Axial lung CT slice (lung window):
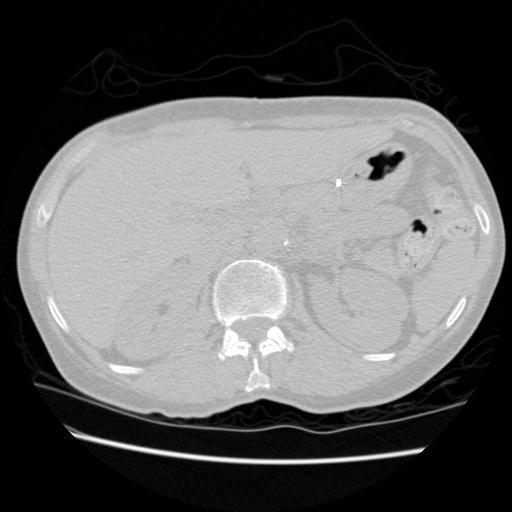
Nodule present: no